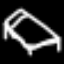
Label: bed